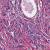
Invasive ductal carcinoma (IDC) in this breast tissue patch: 1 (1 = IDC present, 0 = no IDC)